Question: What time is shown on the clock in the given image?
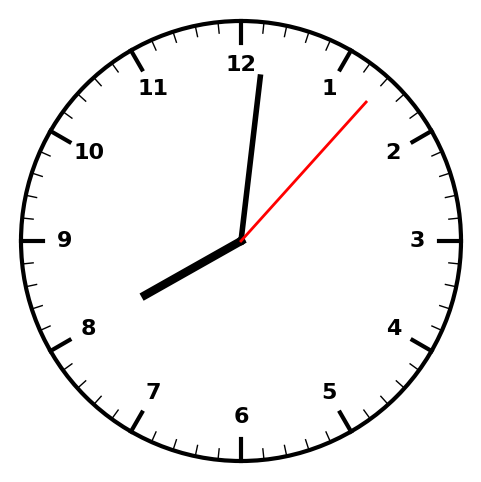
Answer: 08:01:07